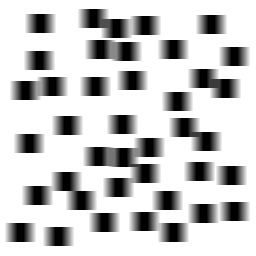
Squares: 40
Triangles: 0
Stars: 0
Total shapes: 40